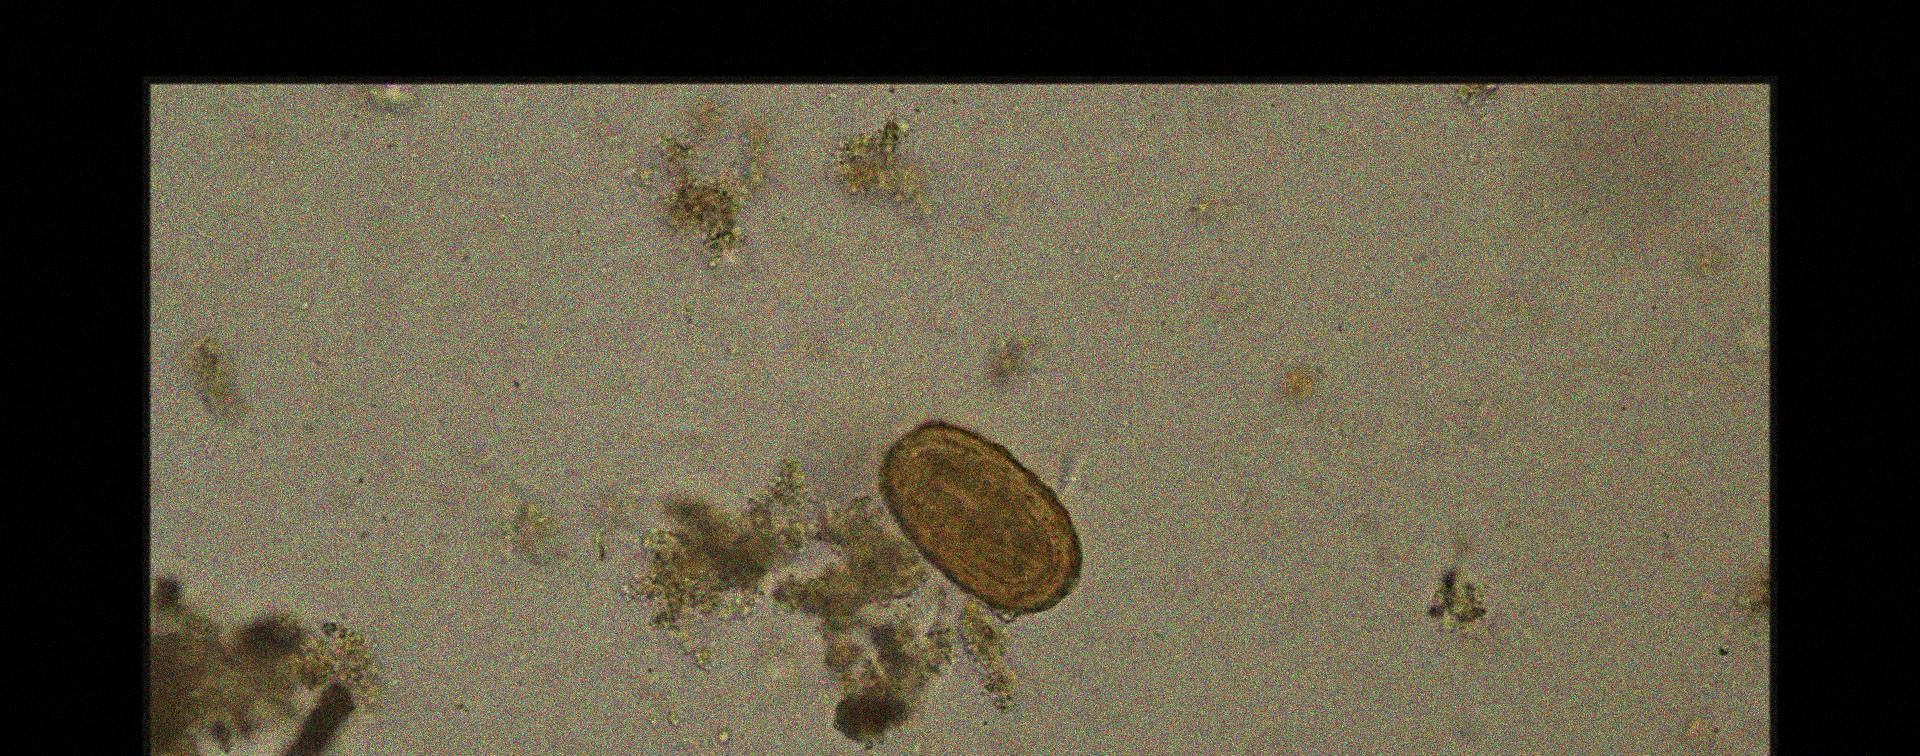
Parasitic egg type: Ascaris lumbricoides